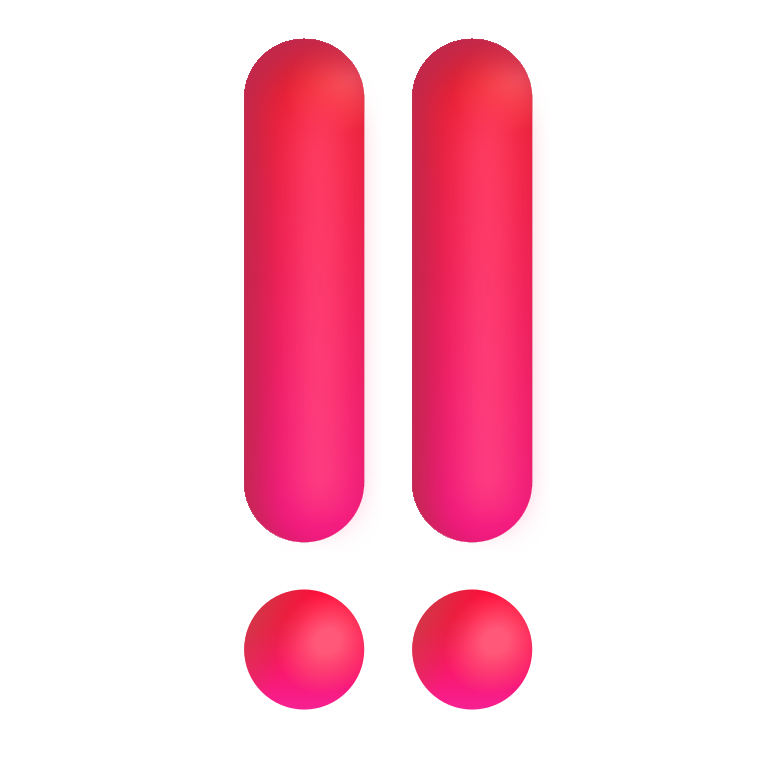
double exclamation mark color